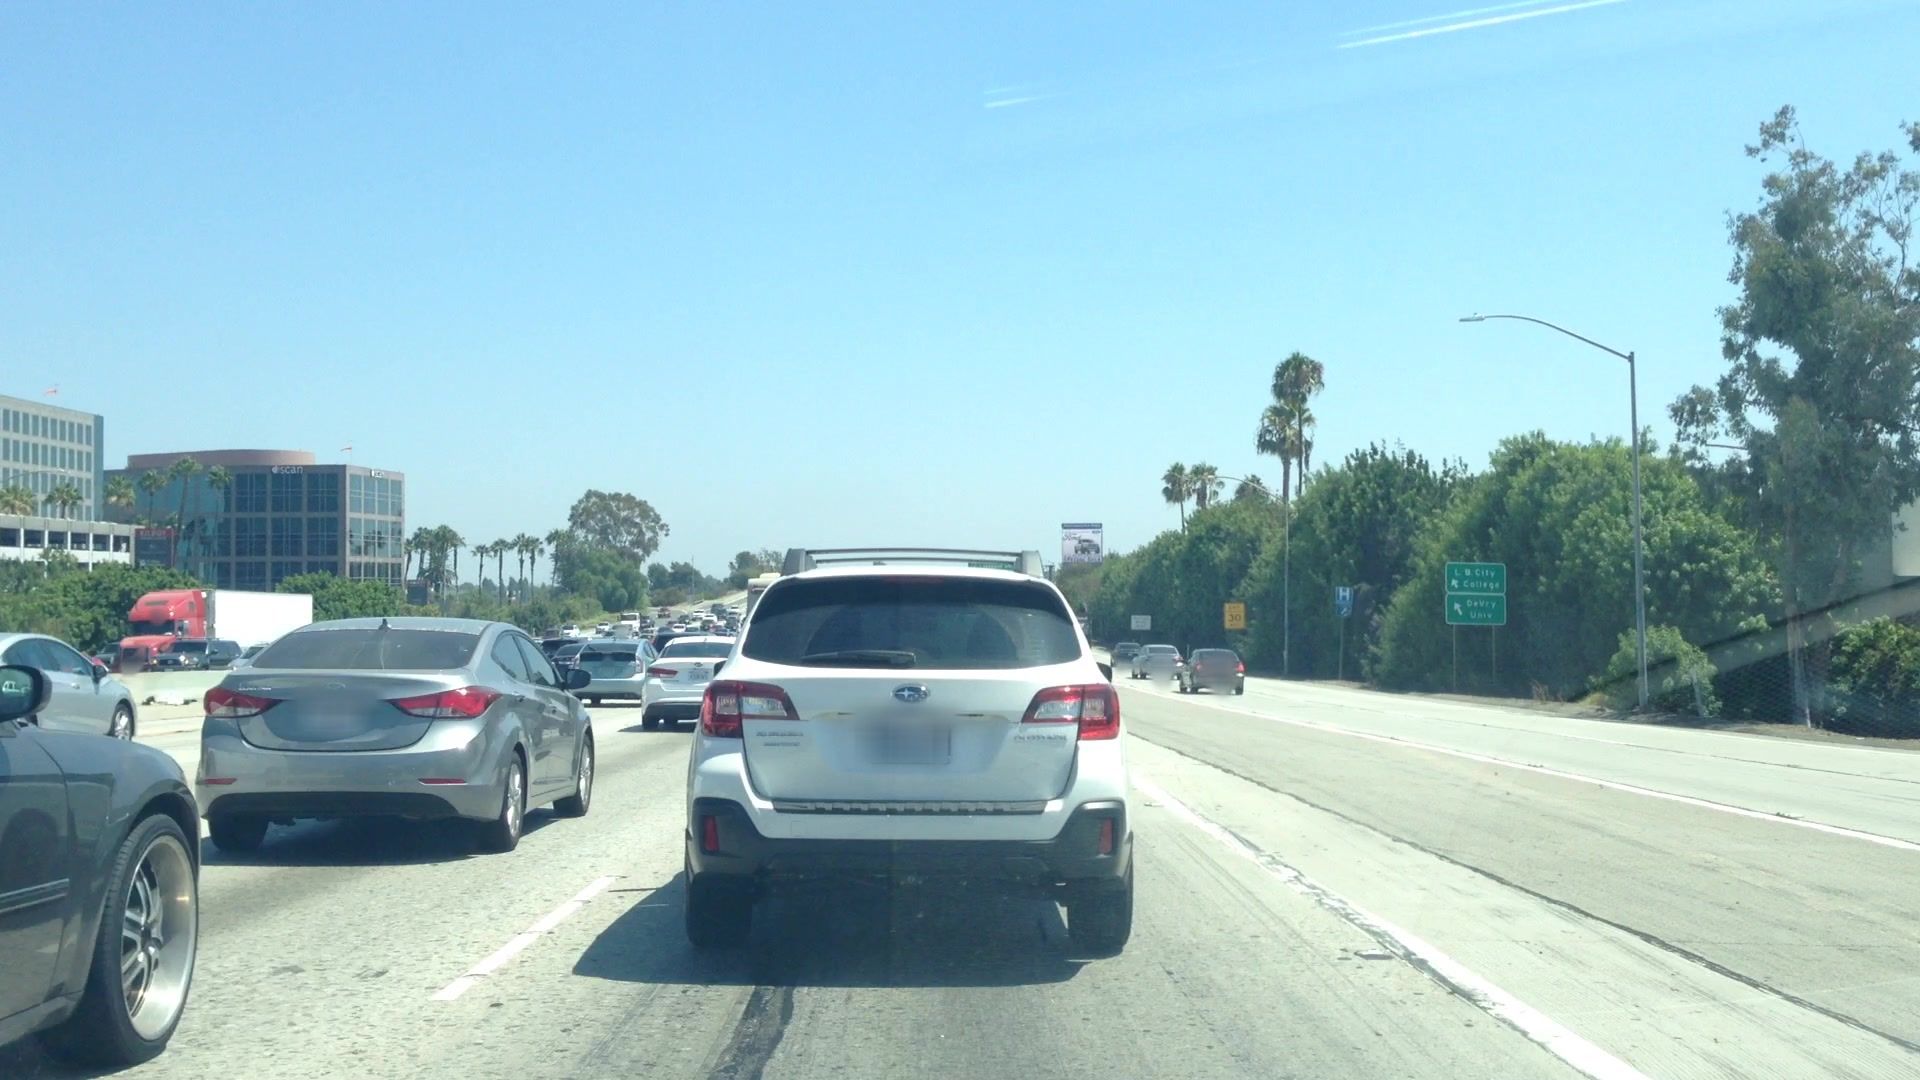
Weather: clear
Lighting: day
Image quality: good
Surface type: driving surface
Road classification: motorway_link
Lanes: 2
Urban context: urban centre
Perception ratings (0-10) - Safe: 1.46, Lively: 7.23, Beautiful: 2.16, Boring: 4.05, Depressing: 4.31, Wealthy: 6.95